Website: macys
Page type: cart
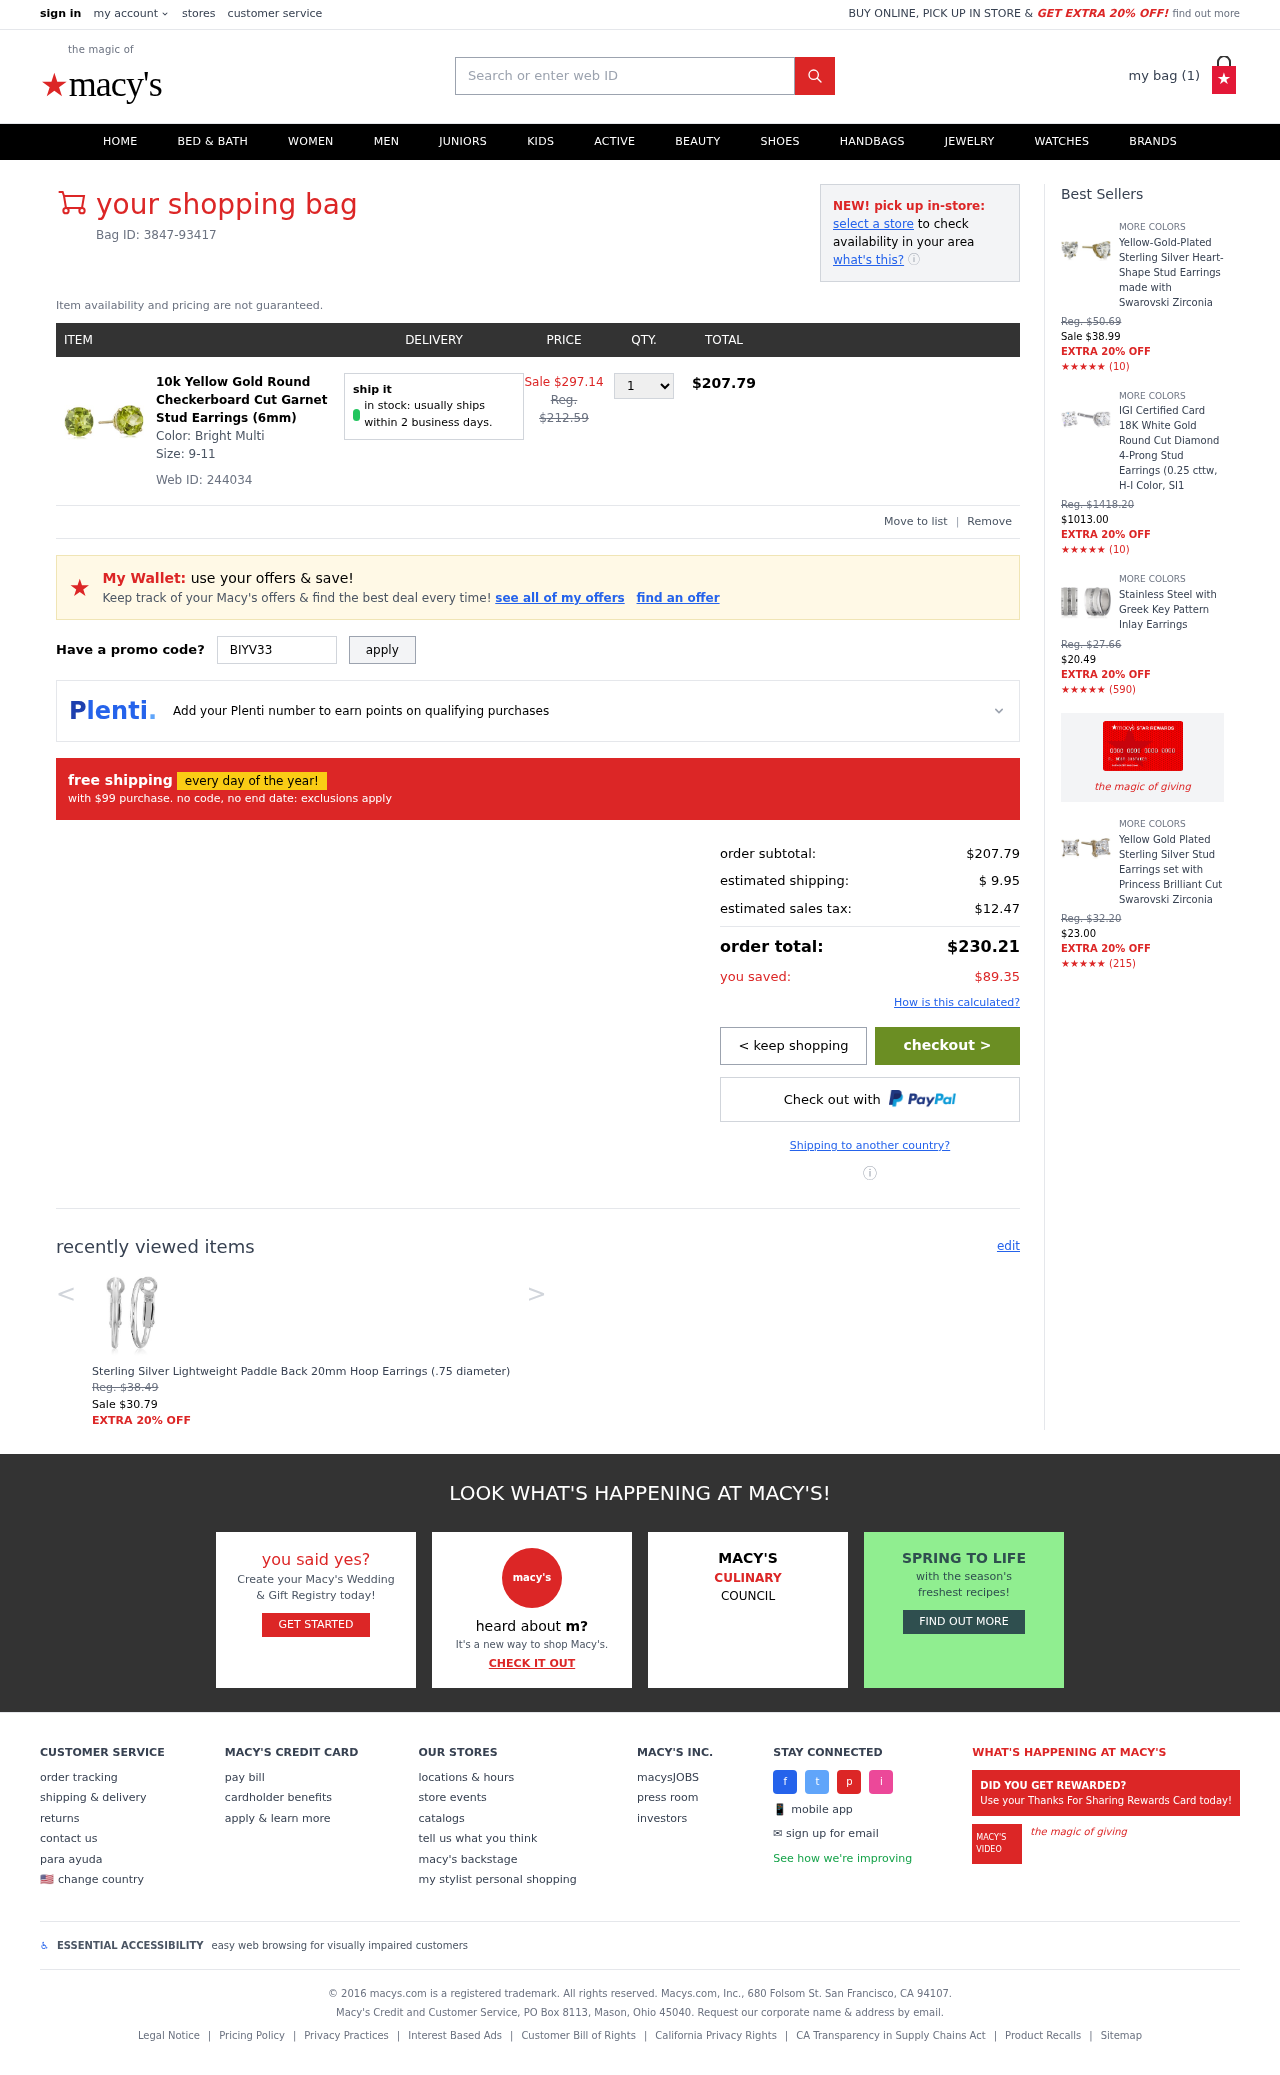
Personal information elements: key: PII_PROMO_CODE
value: BIYV33
Product elements: key: PRODUCT1_NAME
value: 10k Yellow Gold Round Checkerboard Cut Garnet Stud Earrings (6mm)
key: PRODUCT1_PRICE
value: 207.79
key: PRODUCT1_QUANTITY
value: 1
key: PRODUCT2_NAME
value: Sterling Silver Lightweight Paddle Back 20mm Hoop Earrings (.75 diameter)
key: PRODUCT2_PRICE
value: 30.79
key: PRODUCT3_NAME
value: Yellow-Gold-Plated Sterling Silver Heart-Shape Stud Earrings made with Swarovski Zirconia
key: PRODUCT3_NUM_RATINGS
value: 10
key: PRODUCT3_PRICE
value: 38.99
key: PRODUCT4_NAME
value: IGI Certified Card 18K White Gold Round Cut Diamond 4-Prong Stud Earrings (0.25 cttw, H-I Color, SI1
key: PRODUCT4_NUM_RATINGS
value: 10
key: PRODUCT4_PRICE
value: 1013
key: PRODUCT5_NAME
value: Stainless Steel with Greek Key Pattern Inlay Earrings
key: PRODUCT5_NUM_RATINGS
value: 590
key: PRODUCT5_PRICE
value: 20.49
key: PRODUCT6_NAME
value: Yellow Gold Plated Sterling Silver Stud Earrings set with Princess Brilliant Cut Swarovski Zirconia
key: PRODUCT6_NUM_RATINGS
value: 215
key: PRODUCT6_PRICE
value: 23
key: PRODUCT1_ORIGINAL_PRICE
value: Sale $297.14
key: PRODUCT1_TOTAL
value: $207.79
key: PRODUCT2_ORIGINAL_PRICE
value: Reg. $38.49
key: PRODUCT3_ORIGINAL_PRICE
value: Reg. $50.69
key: PRODUCT3_RATING
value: ★★★★★
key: PRODUCT4_ORIGINAL_PRICE
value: Reg. $1418.20
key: PRODUCT4_RATING
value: ★★★★★
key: PRODUCT5_ORIGINAL_PRICE
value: Reg. $27.66
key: PRODUCT5_RATING
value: ★★★★★
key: PRODUCT6_ORIGINAL_PRICE
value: Reg. $32.20
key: PRODUCT6_RATING
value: ★★★★★
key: PRODUCT_WEB_ID
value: Web ID: 244034
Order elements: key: ORDER_NUM_ITEMS
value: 1
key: ORDER_BAG_ID
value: Bag ID: 3847-93417
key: ORDER_SUBTOTAL
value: $207.79
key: ORDER_SHIPPING_COST
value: $ 9.95
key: ORDER_TAX
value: $12.47
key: ORDER_TOTAL
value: $230.21
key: ORDER_SAVINGS
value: $89.35
Search elements: key: HEADER_SEARCH
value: Search or enter web ID